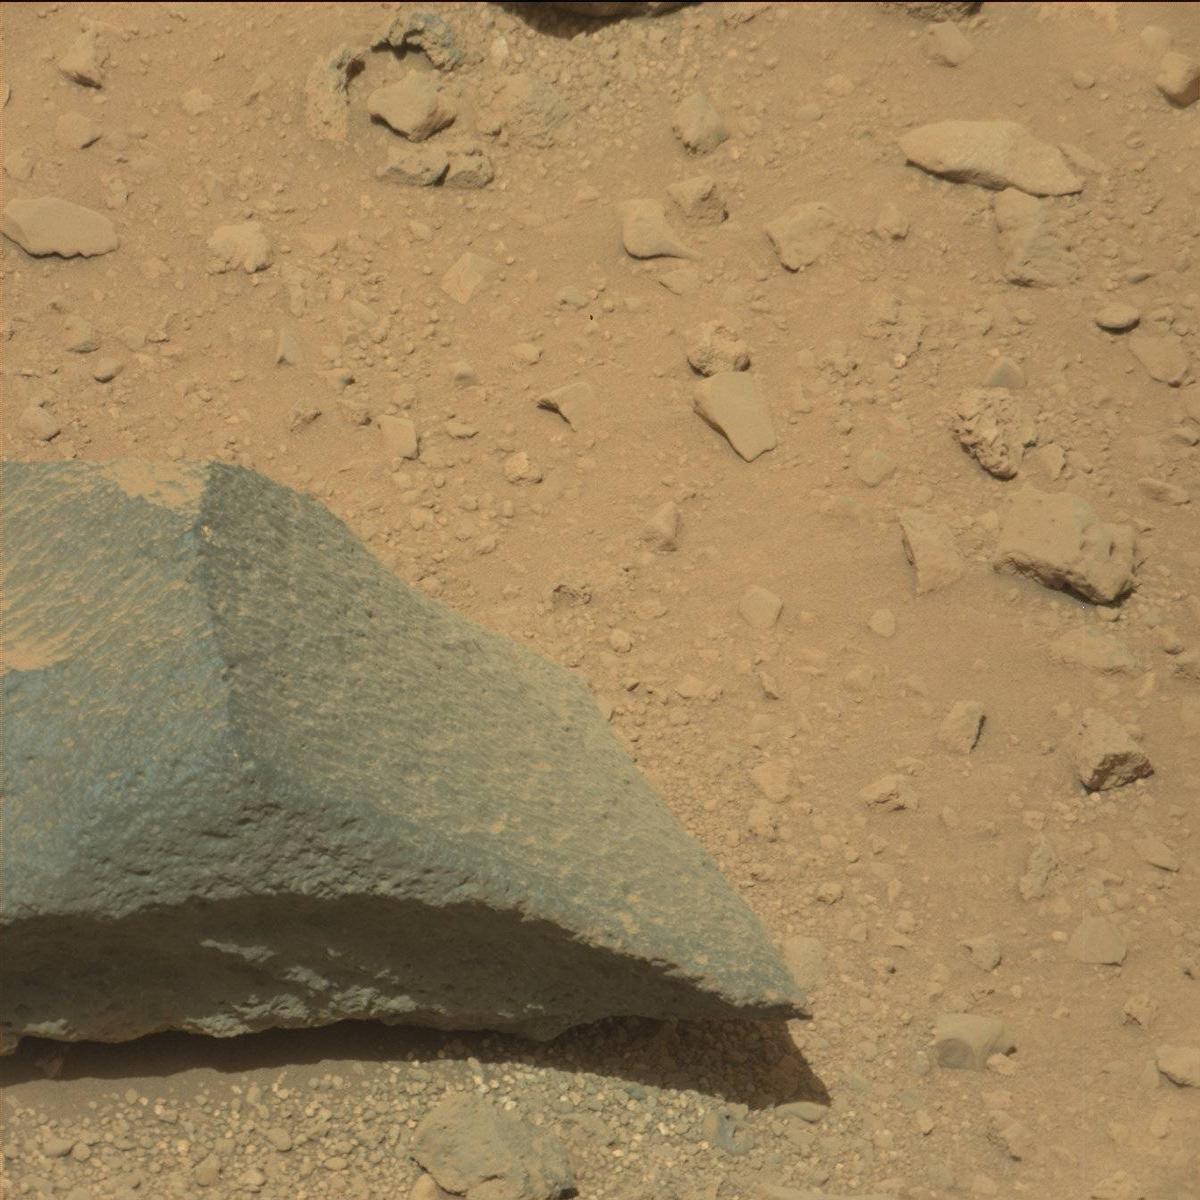
Terrain classes present: Bedrock, Rock, Sand / Soil